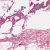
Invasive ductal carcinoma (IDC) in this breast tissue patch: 0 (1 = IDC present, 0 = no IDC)